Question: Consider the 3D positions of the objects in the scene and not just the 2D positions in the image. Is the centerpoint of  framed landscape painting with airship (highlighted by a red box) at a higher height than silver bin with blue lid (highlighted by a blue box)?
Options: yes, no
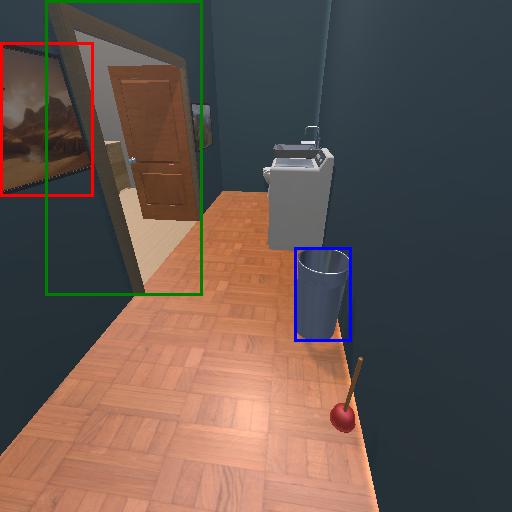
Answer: yes